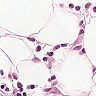
Metastatic tissue present: no